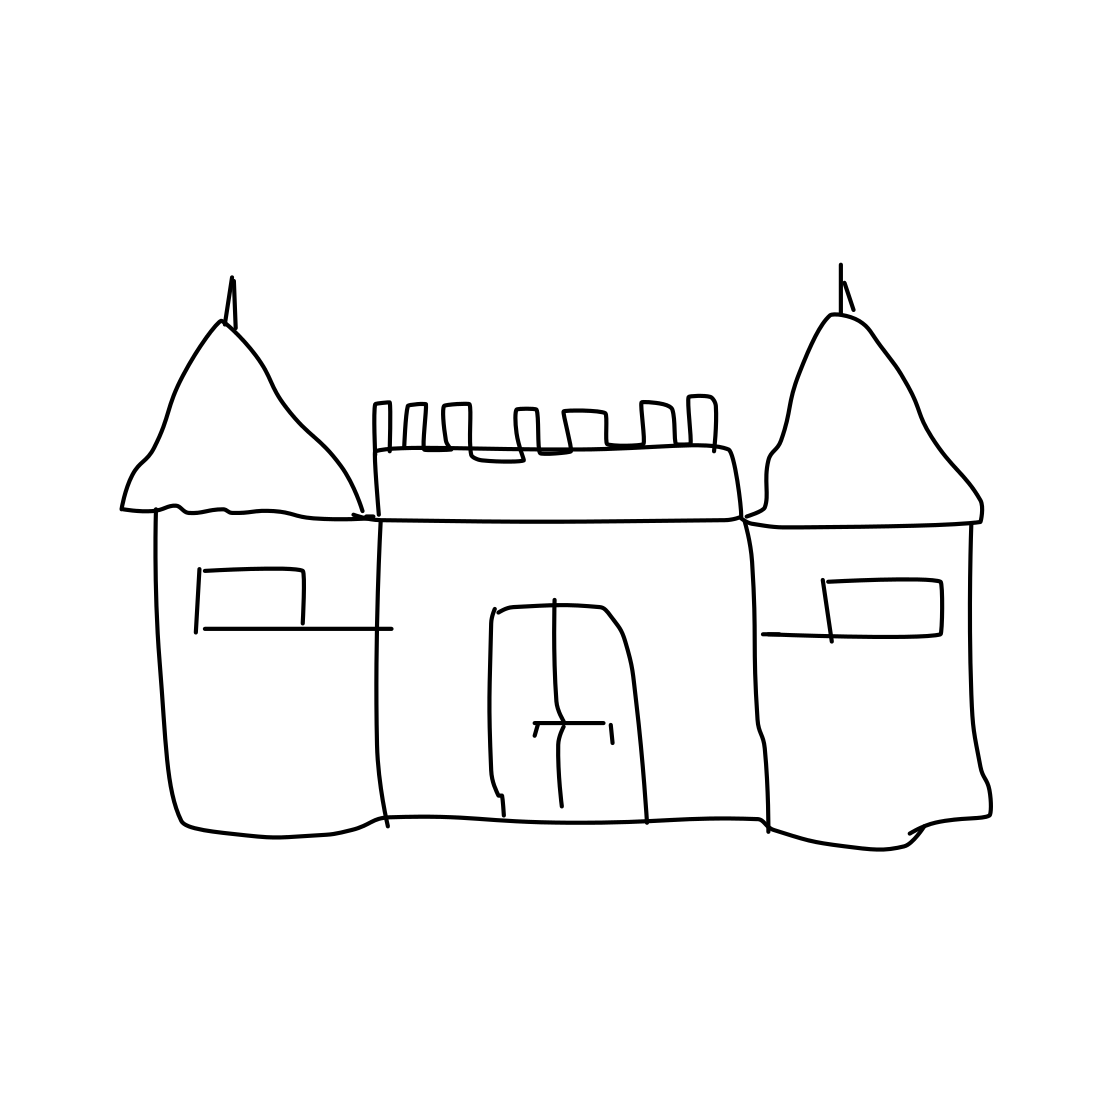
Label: castle